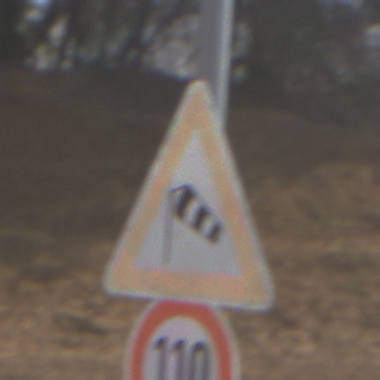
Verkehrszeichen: SeitenwindVonLinks
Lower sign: Geschwindigkeit110
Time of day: MorningAfternoon
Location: Outdoor (Nature)
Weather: PartlyCloudy
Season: NotSpecified
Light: Natural